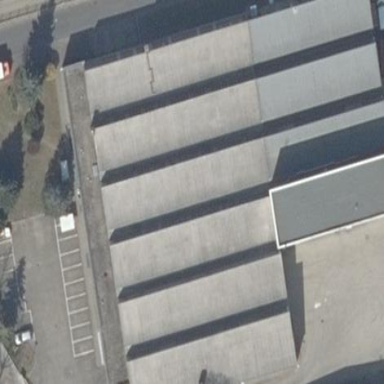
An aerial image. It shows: Industrial building.